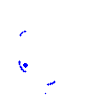
Particle: electron